Question: I have been developing a website but am finding it is crashing the simulator throwing a "ClassCastException".

Can anyone tell me what causes this?
I found the the following
<URL>
although I wouldn't have suspected this would be the cause?
Also found some other questions on SO but these relate to an IllegalStateException, and the solutions haven't helped.
<URL>
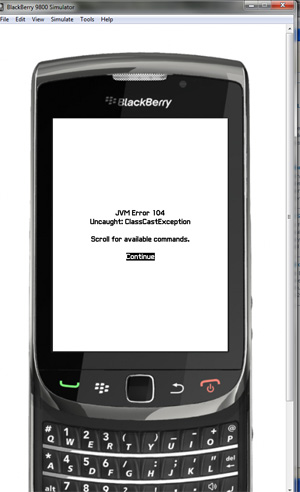
Answer: I went to try getting the logs and found the site had started working. What it was causing the exception I can't be sure could have possibly been 'console.log' commands left in.